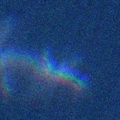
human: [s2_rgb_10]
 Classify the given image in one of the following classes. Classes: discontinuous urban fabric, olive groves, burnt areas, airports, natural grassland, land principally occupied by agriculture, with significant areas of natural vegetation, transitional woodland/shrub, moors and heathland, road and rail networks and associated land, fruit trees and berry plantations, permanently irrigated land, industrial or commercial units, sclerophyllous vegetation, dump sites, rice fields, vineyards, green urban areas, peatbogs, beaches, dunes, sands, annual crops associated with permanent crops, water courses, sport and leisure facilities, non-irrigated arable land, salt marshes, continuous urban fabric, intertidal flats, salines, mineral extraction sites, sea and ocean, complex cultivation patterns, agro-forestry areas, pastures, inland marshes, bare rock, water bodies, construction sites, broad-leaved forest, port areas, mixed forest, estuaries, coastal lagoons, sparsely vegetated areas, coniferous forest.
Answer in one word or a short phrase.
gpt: sea and ocean